Breast ultrasound image
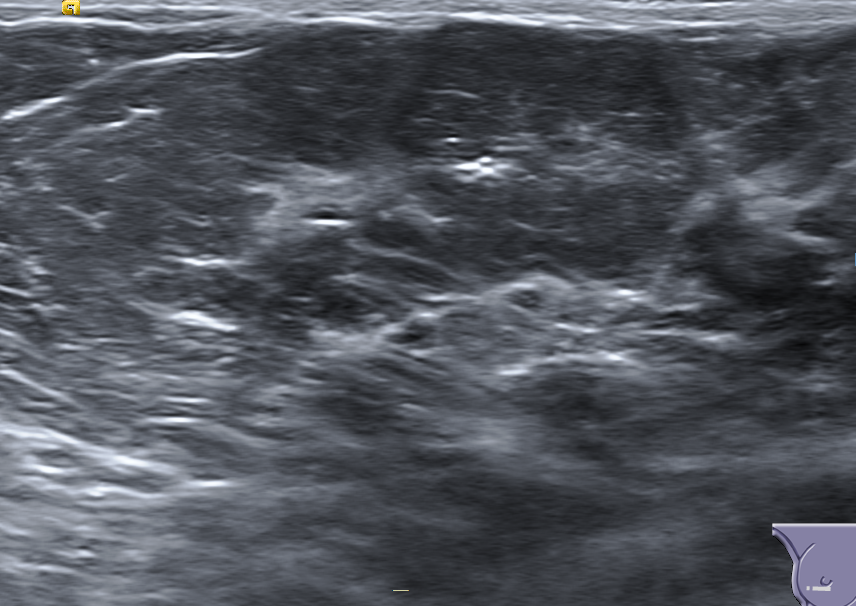
Diagnosis: normal